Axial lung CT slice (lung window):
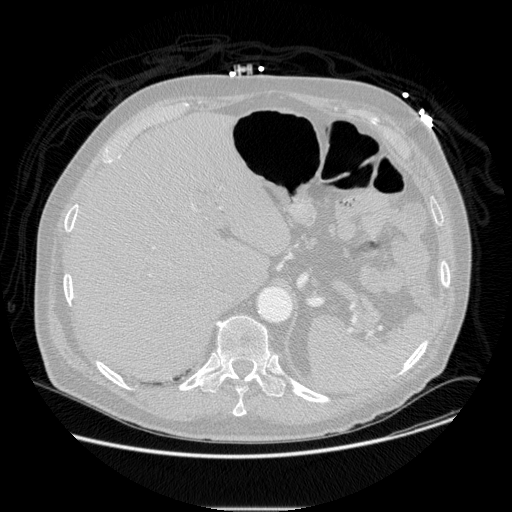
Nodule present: no